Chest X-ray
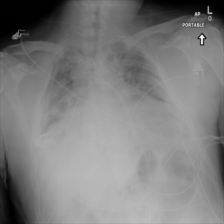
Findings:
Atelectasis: negative
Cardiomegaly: negative
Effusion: negative
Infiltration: negative
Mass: negative
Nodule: negative
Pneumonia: negative
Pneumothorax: negative
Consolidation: positive
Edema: negative
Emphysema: negative
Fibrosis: negative
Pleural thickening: negative
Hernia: negative